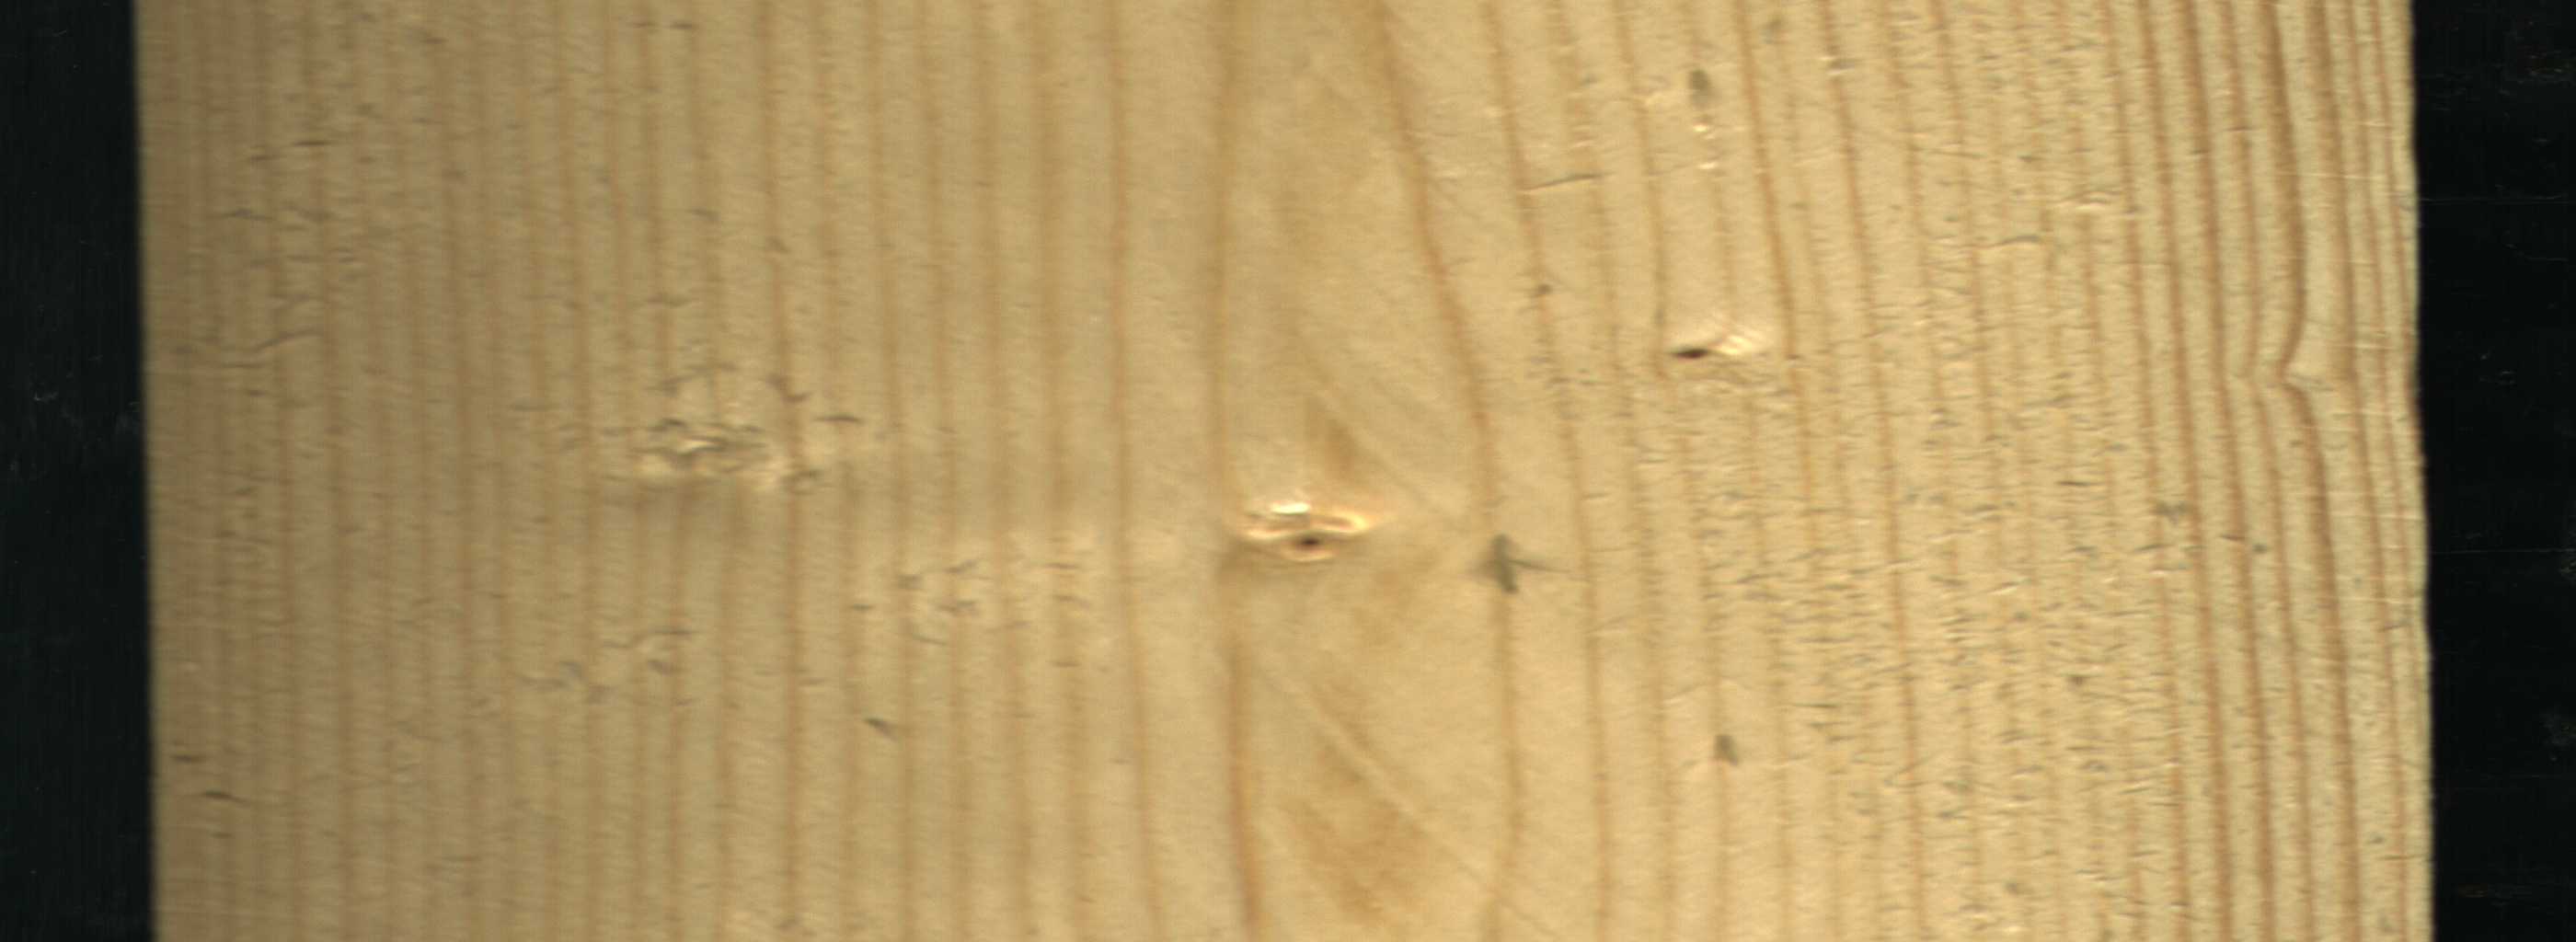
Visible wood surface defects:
Live_Knot